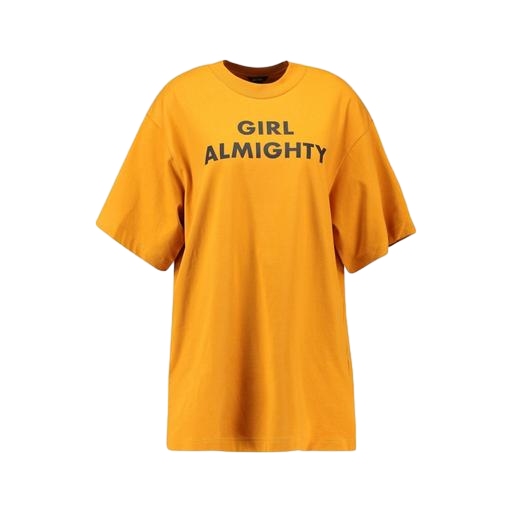
yellow graphic tee, gold t-shirt, longline t-shirt, white background